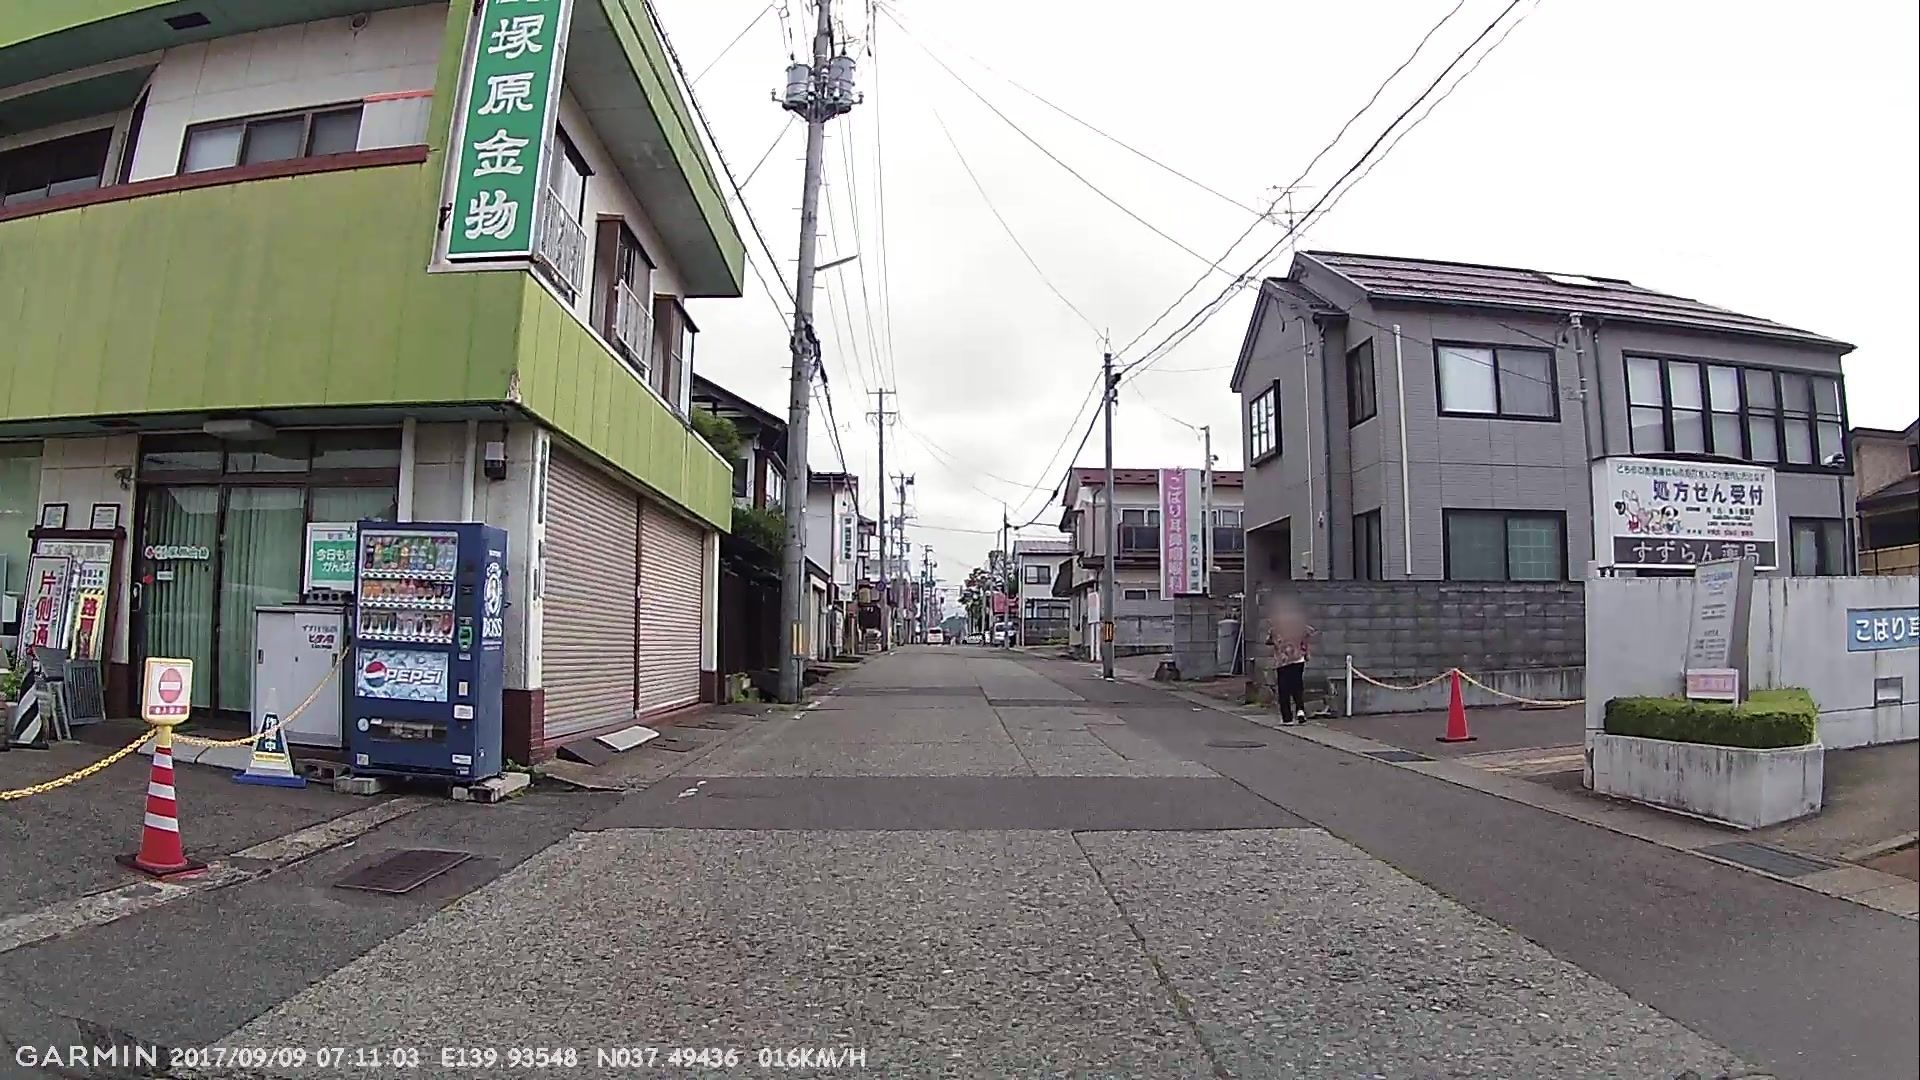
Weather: cloudy
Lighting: day
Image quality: good
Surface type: walking surface
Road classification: unclassified
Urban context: urban centre
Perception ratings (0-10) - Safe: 3.83, Lively: 2.8, Beautiful: 0.58, Boring: 1.79, Depressing: 4.93, Wealthy: 3.76